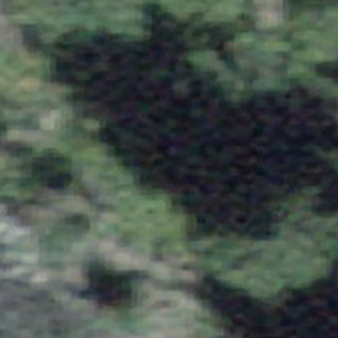
Label: other